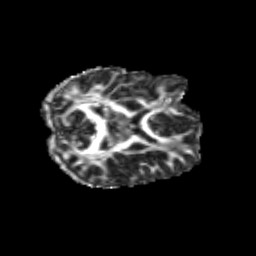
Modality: FA
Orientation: axial
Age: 24
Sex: male
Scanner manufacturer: siemens
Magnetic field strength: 3 T
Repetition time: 3.5 s
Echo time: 0.113 s